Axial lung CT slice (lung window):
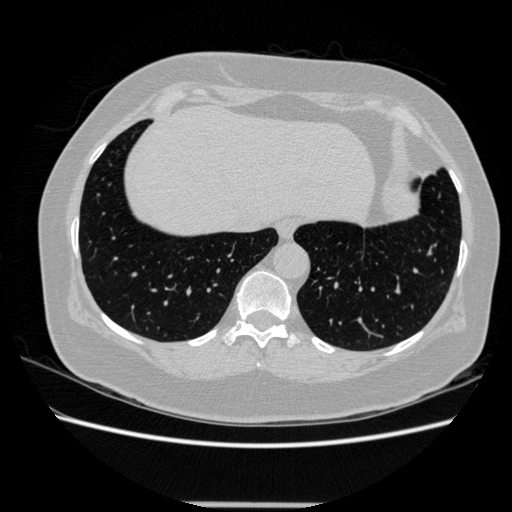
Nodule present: no